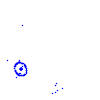
Particle: kaon